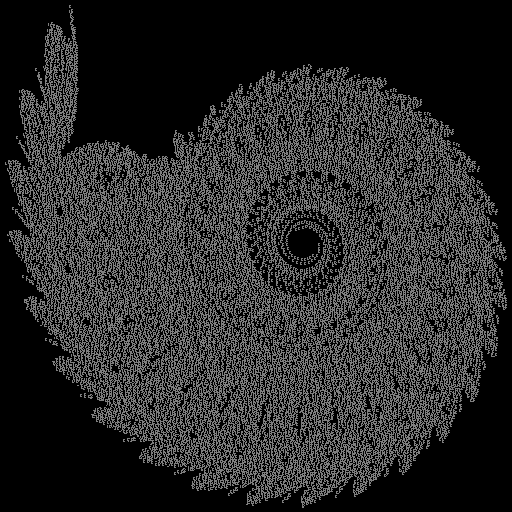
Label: ammonite